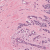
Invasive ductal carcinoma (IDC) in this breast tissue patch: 1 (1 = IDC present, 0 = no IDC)